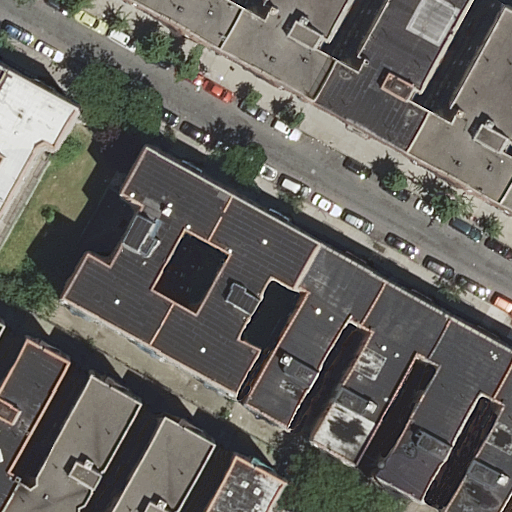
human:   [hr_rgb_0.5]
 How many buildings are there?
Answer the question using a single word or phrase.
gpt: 17

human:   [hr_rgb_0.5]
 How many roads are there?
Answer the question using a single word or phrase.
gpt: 1

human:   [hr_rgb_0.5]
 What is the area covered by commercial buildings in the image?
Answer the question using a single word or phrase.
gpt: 0m2

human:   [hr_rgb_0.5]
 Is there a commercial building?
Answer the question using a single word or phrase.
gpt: no

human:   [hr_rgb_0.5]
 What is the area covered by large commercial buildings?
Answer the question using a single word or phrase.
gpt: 0m2

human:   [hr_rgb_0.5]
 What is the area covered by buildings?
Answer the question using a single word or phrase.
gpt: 4529m2

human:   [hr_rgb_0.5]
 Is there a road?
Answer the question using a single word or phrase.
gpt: yes

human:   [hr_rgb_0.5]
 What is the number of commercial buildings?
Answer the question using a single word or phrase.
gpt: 0

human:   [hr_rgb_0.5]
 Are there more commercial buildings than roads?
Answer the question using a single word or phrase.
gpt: no

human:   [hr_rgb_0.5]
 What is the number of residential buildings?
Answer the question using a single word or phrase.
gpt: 17

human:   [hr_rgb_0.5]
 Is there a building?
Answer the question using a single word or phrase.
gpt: yes

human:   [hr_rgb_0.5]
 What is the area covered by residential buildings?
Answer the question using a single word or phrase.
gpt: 4529m2

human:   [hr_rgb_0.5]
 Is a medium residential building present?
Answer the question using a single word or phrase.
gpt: yes

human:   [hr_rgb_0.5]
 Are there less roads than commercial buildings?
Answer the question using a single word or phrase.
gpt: no

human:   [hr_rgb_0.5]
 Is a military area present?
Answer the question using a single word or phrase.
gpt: no

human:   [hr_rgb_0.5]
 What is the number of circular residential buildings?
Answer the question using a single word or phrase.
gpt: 0

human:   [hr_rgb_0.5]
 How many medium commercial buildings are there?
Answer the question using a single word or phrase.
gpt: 0

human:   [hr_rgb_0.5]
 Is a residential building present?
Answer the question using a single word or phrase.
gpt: yes

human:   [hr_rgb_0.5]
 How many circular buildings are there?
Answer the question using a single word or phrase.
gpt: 0

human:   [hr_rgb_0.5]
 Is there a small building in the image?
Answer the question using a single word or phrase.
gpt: yes

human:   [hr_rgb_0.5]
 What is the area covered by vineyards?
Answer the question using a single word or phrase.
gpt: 0m2

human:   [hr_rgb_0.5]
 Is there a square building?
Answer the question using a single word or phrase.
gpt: no

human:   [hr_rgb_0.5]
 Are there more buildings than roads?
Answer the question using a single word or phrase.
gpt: yes

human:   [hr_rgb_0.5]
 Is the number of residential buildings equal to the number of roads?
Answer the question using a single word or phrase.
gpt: no

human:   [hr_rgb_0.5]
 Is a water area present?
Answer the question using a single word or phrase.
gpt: no

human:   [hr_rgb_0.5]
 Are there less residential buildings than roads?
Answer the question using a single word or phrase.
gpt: no

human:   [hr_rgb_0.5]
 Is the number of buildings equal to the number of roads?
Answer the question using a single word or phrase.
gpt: no

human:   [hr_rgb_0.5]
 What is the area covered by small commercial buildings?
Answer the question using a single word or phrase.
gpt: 0m2

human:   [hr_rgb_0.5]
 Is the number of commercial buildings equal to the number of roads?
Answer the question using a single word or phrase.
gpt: no

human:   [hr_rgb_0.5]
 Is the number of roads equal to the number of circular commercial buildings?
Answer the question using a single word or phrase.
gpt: no

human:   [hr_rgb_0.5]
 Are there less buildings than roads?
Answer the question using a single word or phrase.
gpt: no

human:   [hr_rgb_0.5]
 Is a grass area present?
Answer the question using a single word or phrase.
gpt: no

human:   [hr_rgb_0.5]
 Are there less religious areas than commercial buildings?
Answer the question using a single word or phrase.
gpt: no

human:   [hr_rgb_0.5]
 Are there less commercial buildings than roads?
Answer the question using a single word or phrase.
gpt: yes

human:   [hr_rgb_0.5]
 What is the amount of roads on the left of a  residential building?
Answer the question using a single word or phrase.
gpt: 0

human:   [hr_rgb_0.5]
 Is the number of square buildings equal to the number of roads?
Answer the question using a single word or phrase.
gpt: no

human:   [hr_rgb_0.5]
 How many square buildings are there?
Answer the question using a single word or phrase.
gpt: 0

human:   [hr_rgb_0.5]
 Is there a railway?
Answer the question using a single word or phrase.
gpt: no

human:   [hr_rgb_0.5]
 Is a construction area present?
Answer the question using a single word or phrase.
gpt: no

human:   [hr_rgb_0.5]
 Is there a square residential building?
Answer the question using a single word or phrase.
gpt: no

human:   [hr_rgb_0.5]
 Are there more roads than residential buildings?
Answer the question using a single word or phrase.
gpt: no

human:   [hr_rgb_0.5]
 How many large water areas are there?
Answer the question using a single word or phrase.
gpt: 0

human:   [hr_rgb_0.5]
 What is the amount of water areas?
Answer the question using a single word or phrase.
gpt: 0

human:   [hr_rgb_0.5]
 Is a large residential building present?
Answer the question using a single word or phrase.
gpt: yes

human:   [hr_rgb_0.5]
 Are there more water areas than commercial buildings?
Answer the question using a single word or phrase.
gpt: no

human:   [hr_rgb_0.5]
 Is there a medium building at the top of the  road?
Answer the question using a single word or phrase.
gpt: yes

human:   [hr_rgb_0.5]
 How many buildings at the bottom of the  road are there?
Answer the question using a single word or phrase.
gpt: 11

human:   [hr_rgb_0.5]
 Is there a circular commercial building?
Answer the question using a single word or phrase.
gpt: no

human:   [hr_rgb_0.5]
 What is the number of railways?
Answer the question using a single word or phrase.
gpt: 0

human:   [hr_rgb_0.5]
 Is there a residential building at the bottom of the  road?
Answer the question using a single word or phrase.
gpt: yes

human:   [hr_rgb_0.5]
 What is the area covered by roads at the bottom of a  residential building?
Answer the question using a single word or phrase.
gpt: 0m2

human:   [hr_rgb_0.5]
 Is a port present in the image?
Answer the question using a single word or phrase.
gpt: no

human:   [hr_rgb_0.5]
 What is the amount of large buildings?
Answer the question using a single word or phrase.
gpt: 1

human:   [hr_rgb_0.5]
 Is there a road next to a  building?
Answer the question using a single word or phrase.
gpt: yes

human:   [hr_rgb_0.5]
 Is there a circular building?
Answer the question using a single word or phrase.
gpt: no

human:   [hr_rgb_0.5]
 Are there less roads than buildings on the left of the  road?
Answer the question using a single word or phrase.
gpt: yes

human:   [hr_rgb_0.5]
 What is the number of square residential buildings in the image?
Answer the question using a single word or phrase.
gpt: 0

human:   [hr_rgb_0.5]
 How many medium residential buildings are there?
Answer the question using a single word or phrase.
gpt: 11

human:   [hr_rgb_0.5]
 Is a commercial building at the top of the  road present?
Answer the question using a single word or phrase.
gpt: no

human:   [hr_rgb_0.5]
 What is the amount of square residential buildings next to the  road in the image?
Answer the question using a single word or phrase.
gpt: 0

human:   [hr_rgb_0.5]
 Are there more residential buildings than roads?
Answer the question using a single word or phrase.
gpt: yes

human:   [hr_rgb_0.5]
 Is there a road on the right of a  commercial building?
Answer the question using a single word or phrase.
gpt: no

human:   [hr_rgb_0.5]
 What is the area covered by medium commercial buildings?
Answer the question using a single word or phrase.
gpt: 0m2

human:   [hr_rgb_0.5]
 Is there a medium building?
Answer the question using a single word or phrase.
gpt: yes